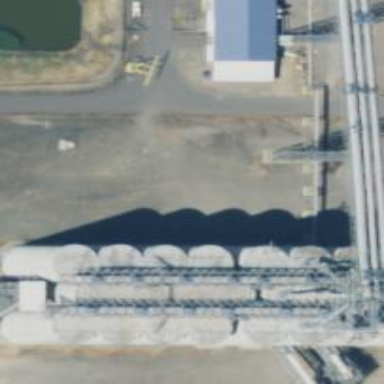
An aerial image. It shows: Silo.